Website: home-depot
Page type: receipt
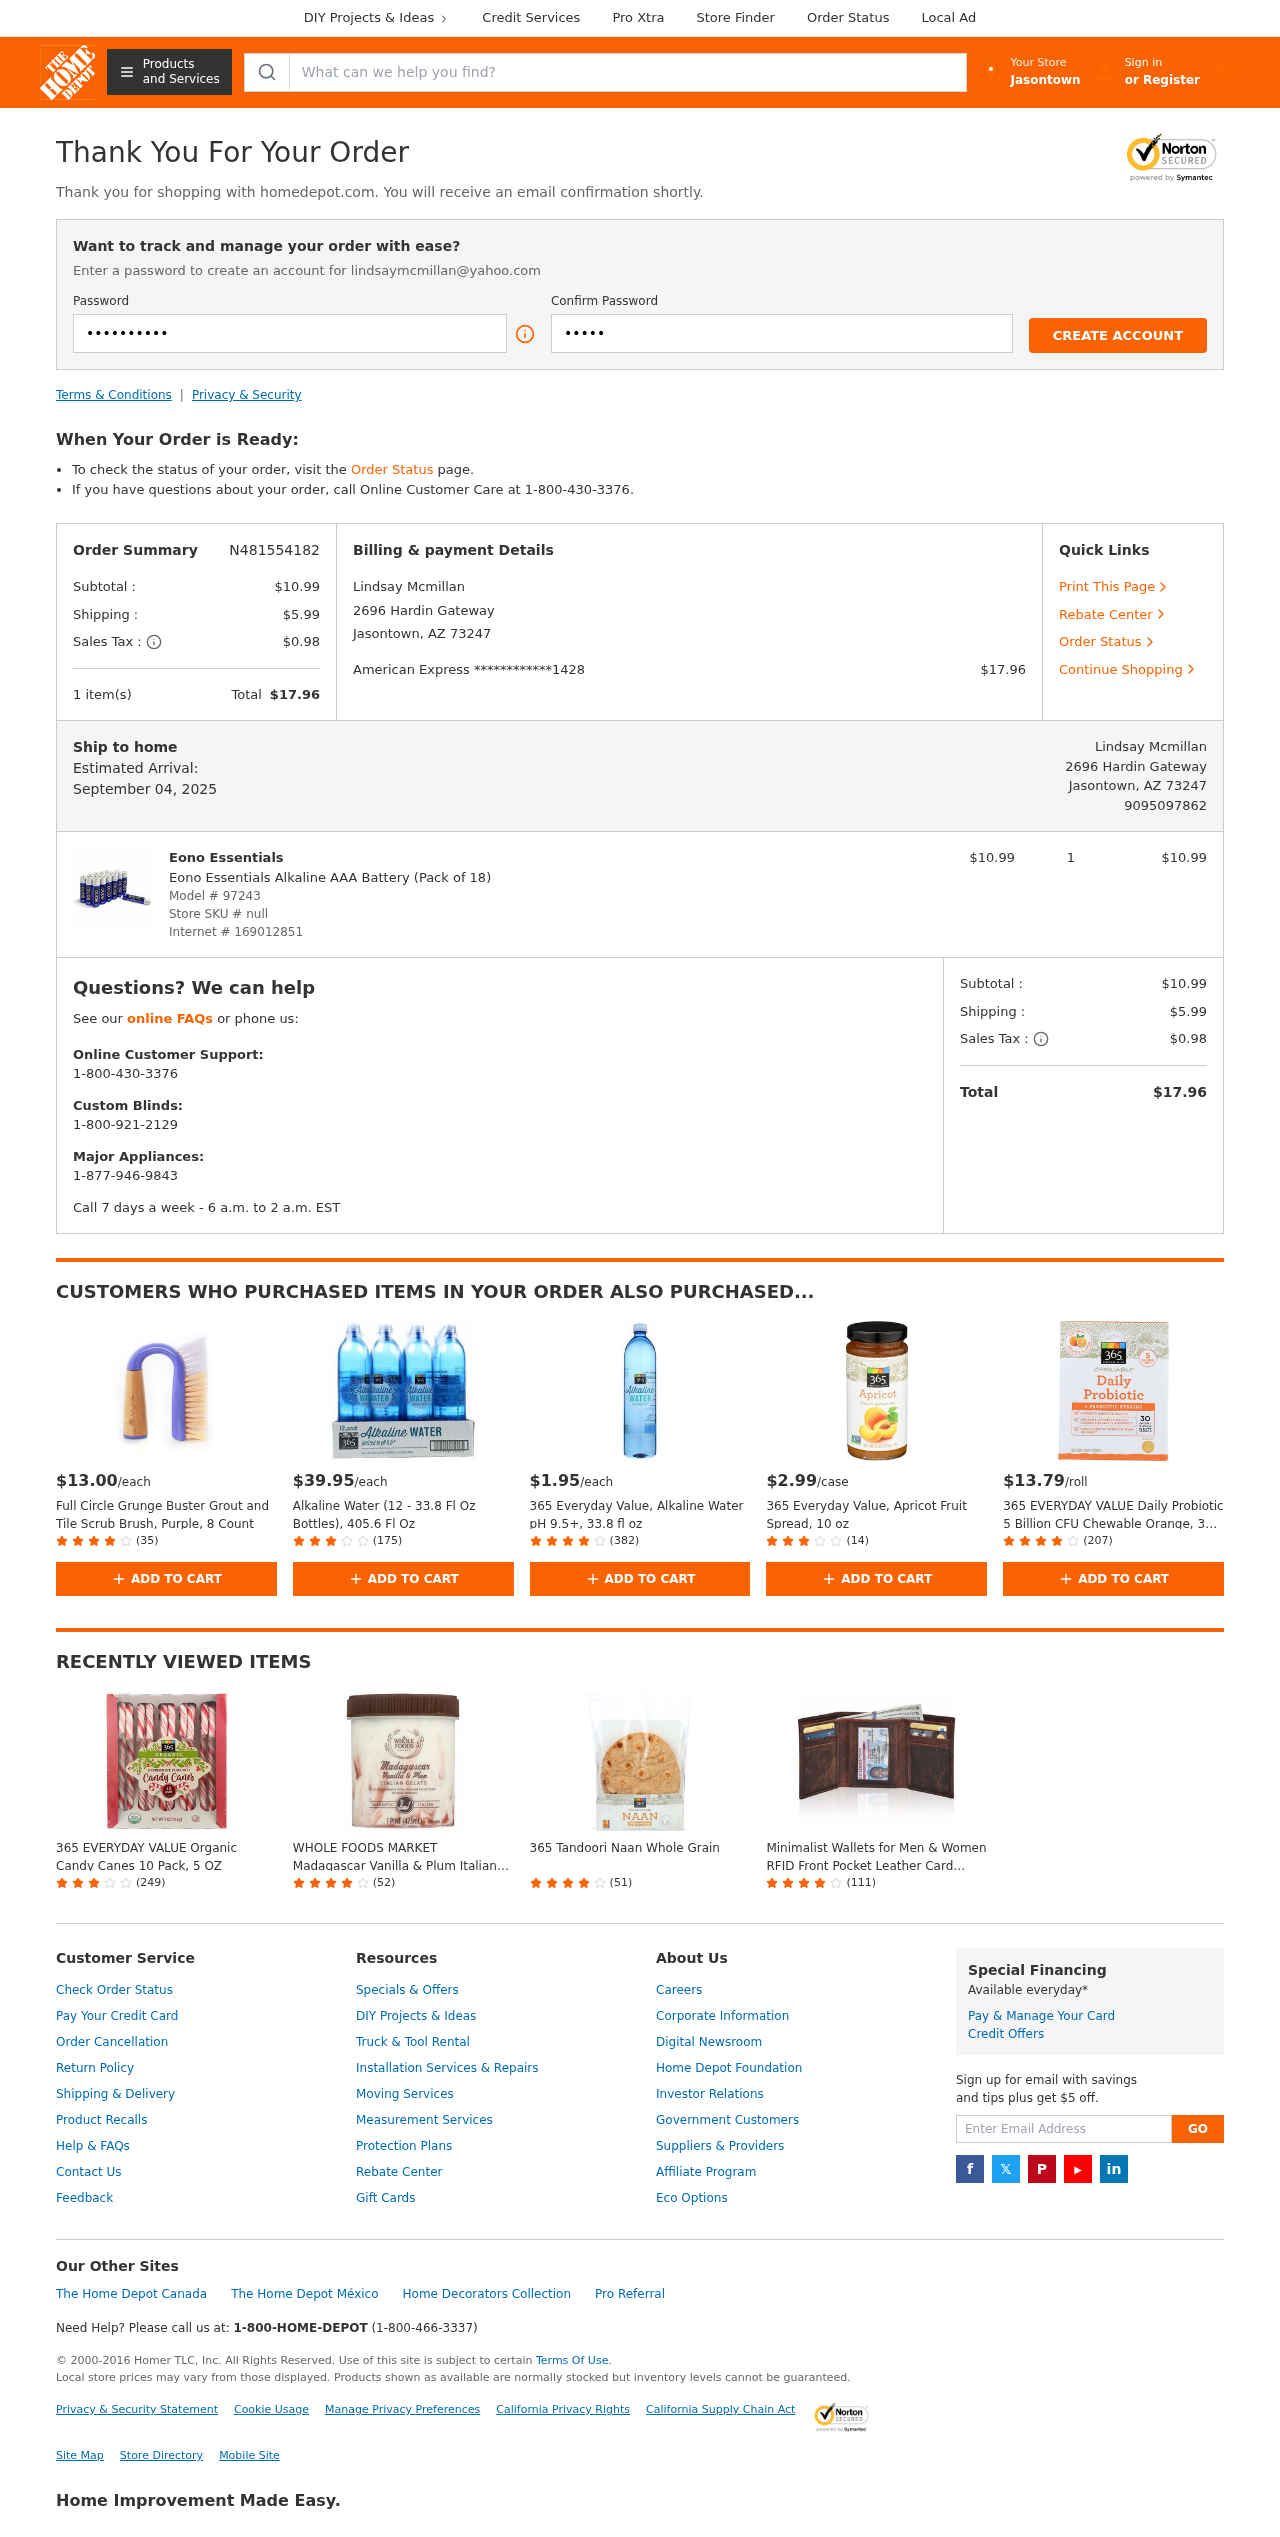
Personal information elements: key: PII_CARD_LAST4
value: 1428
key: PII_CARD_TYPE
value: American Express
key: PII_CITY
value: Jasontown
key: PII_EMAIL
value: lindsaymcmillan@yahoo.com
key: PII_FULLNAME
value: Lindsay Mcmillan
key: PII_PHONE
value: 9095097862
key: PII_STREET
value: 2696 Hardin Gateway
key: PII_CITY_STATE_ZIP
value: Jasontown, AZ 73247
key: PII_FULLNAME2
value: Lindsay Mcmillan
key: PII_POSTCODE
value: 73247
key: PII_STATE_ABBR
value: AZ
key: PII_POSTCODE_FULL
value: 73247
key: PII_CITY_STATE
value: Jasontown, AZ
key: PII_POSTCODE_NUMERIC
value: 73247
Product elements: key: PRODUCT1_BRAND
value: Eono Essentials
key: PRODUCT1_NAME
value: Eono Essentials Alkaline AAA Battery (Pack of 18)
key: PRODUCT1_PRICE
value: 10.99
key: PRODUCT1_QUANTITY
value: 1
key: PRODUCT2_PRICE
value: $13.00
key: PRODUCT2_NAME
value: Full Circle Grunge Buster Grout and Tile Scrub Brush, Purple, 8 Count
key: PRODUCT2_NUM_RATINGS
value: (35)
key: PRODUCT3_PRICE
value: $39.95
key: PRODUCT3_NAME
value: Alkaline Water (12 - 33.8 Fl Oz Bottles), 405.6 Fl Oz
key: PRODUCT3_NUM_RATINGS
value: (175)
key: PRODUCT4_PRICE
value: $1.95
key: PRODUCT4_NAME
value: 365 Everyday Value, Alkaline Water pH 9.5+, 33.8 fl oz
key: PRODUCT4_NUM_RATINGS
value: (382)
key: PRODUCT5_PRICE
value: $2.99
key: PRODUCT5_NAME
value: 365 Everyday Value, Apricot Fruit Spread, 10 oz
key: PRODUCT5_NUM_RATINGS
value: (14)
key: PRODUCT6_PRICE
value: $13.79
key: PRODUCT6_NAME
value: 365 EVERYDAY VALUE Daily Probiotic 5 Billion CFU Chewable Orange, 30 CT
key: PRODUCT6_NUM_RATINGS
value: (207)
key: PRODUCT7_NAME
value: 365 EVERYDAY VALUE Organic Candy Canes 10 Pack, 5 OZ
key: PRODUCT7_NUM_RATINGS
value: (249)
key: PRODUCT8_NAME
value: WHOLE FOODS MARKET Madagascar Vanilla & Plum Italian Gelato, 1 PT
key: PRODUCT8_NUM_RATINGS
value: (52)
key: PRODUCT9_NAME
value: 365 Tandoori Naan Whole Grain
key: PRODUCT9_NUM_RATINGS
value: (51)
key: PRODUCT10_NAME
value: Minimalist Wallets for Men & Women RFID Front Pocket Leather Card Holder Wallet (Black Mg)
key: PRODUCT10_NUM_RATINGS
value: (111)
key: PRODUCT_MODEL_NUMBER
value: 97243
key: PRODUCT_INTERNET_NUMBER
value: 169012851
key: PRODUCT1_LINE_TOTAL
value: $10.99
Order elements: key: ORDER_ID
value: N481554182
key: ORDER_SUBTOTAL
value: $10.99
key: ORDER_SHIPPING_COST
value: $5.99
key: ORDER_TAX
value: $0.98
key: ORDER_NUM_ITEMS
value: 1 item(s)
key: ORDER_TOTAL
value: $17.96
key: ORDER_DELIVERY_DATE
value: September 04, 2025
Search elements: key: HEADER_SEARCH
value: What can we help you find?
Other elements: key: STORE_SKU
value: null